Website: apple
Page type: customer-info-address
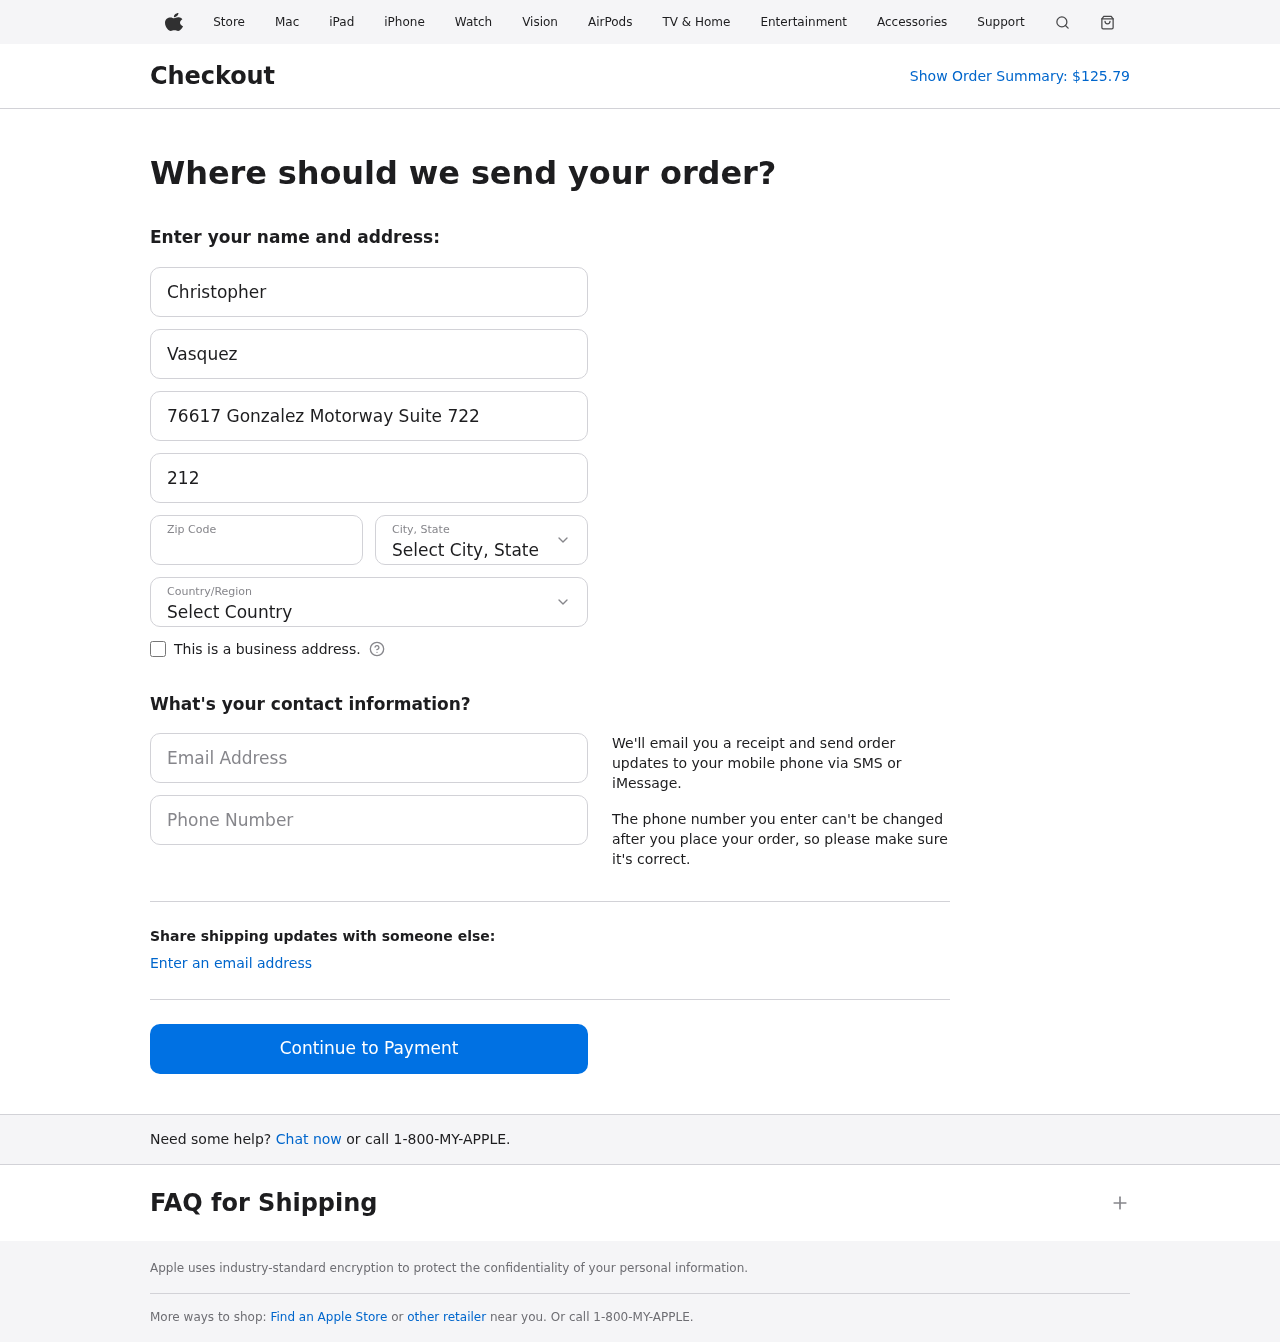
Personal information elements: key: PII_CITY_STATE
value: West Kevinside, NM
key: PII_COUNTRY
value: United States
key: PII_EMAIL
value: christopher_vasquez@gmail.com
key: PII_FIRSTNAME
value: Christopher
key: PII_LASTNAME
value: Vasquez
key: PII_PHONE
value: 5336773053
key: PII_POSTCODE
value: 01818
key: PII_STREET
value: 76617 Gonzalez Motorway Suite 722
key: PII_STREET2
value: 2122 Beth Wells
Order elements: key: ORDER_TOTAL
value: $125.79